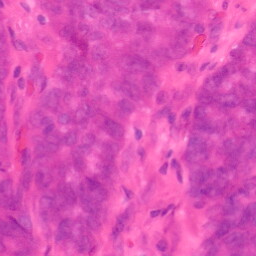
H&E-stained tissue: Colon